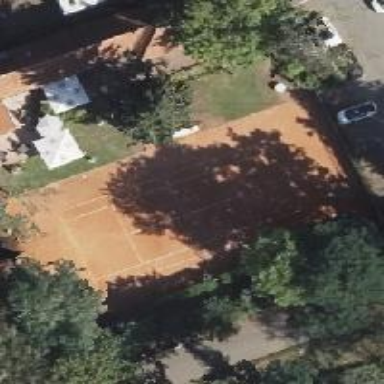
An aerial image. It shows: Sports centre with focus on tennis.